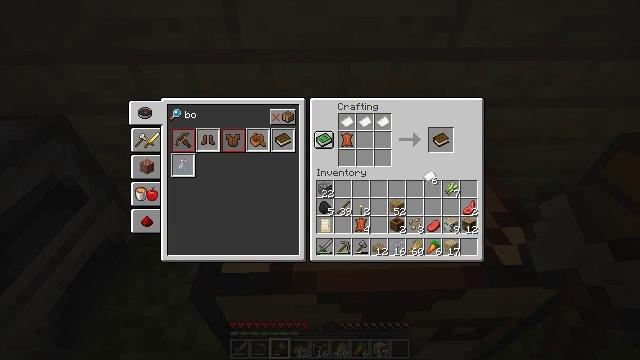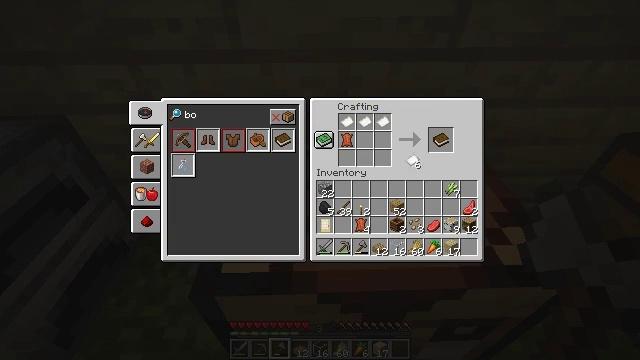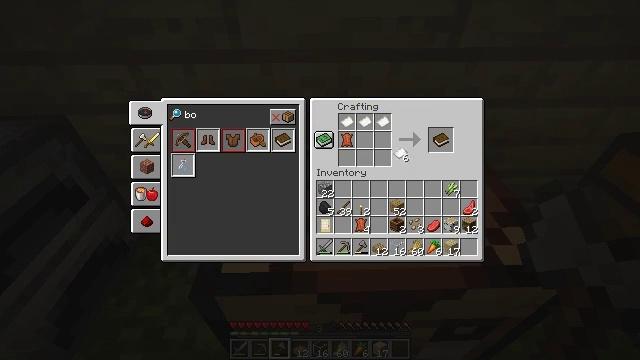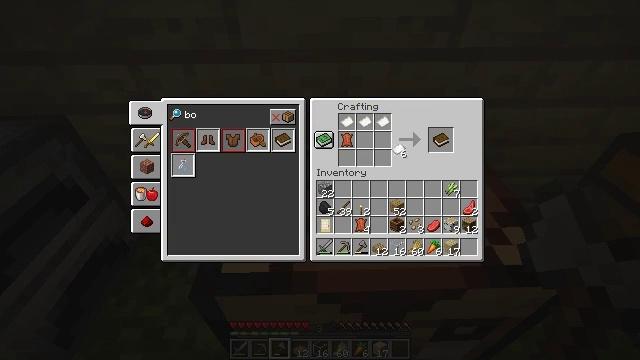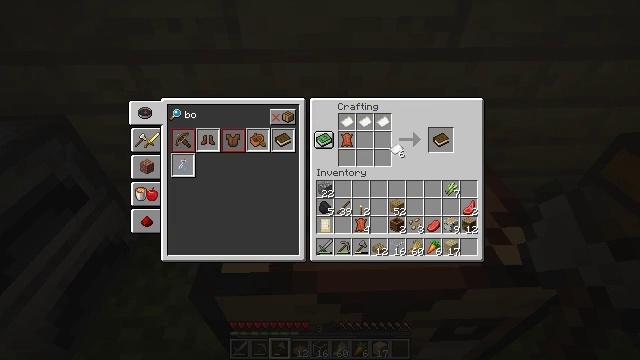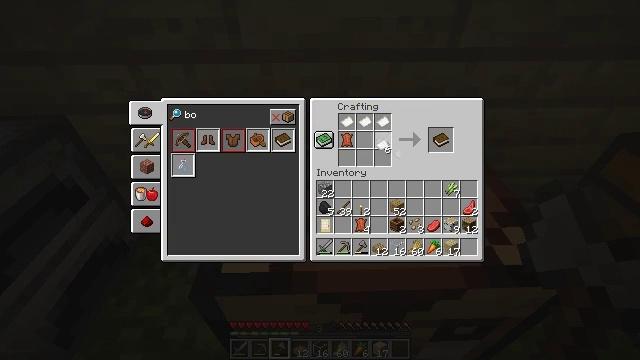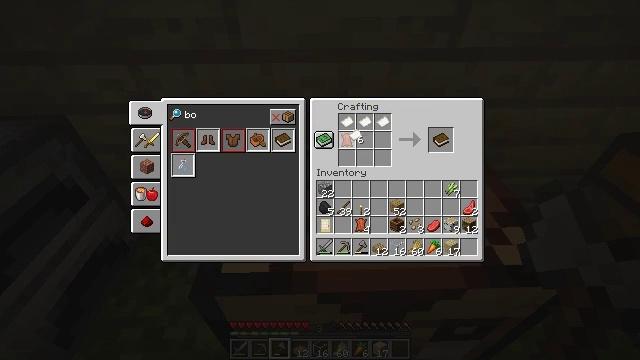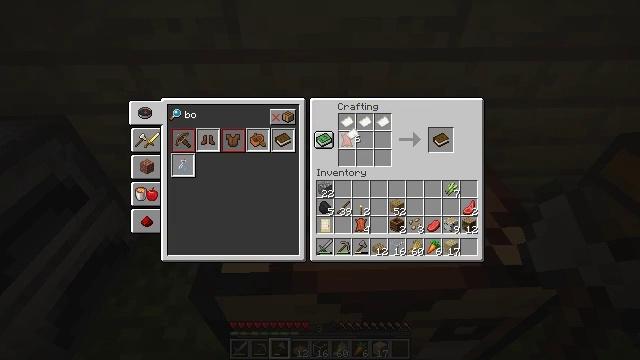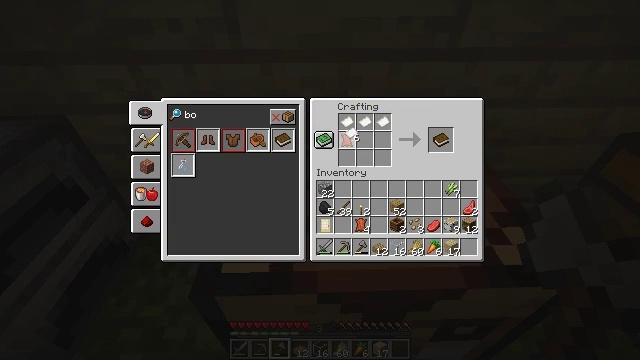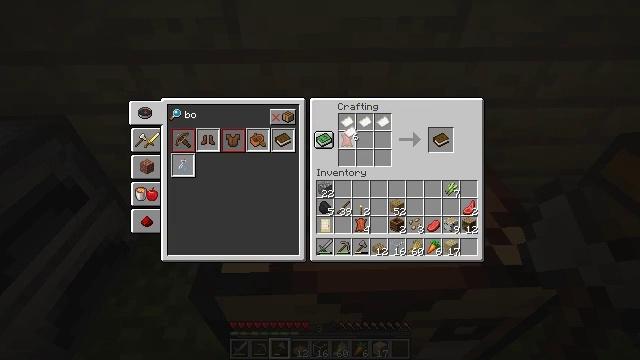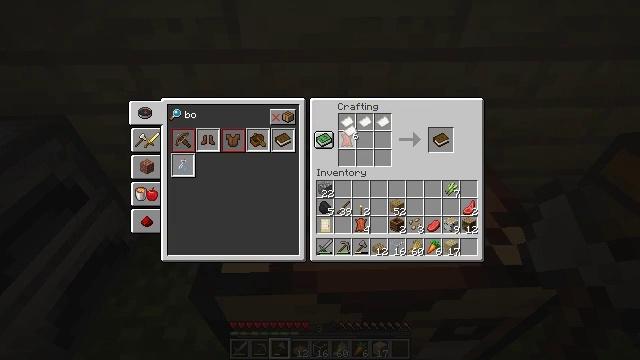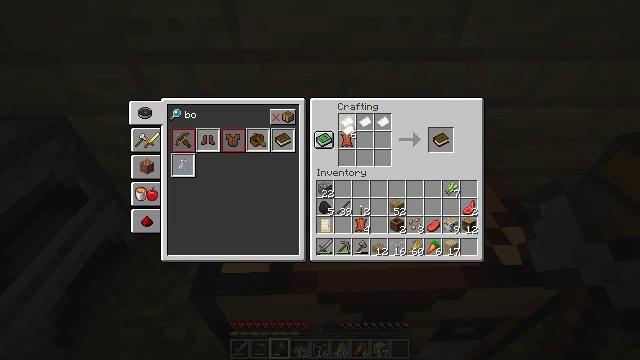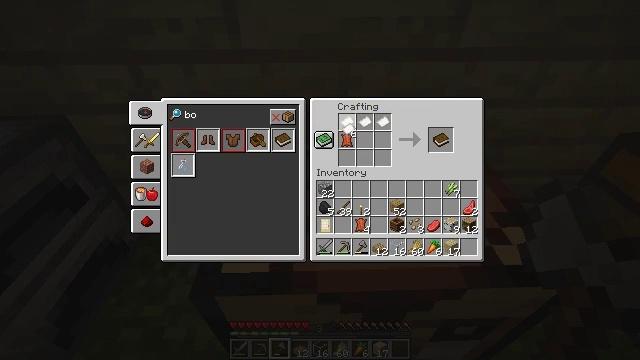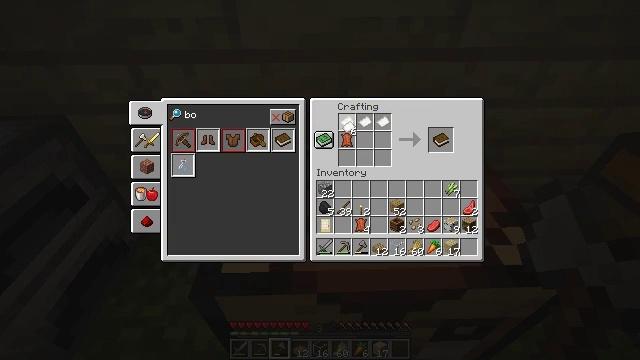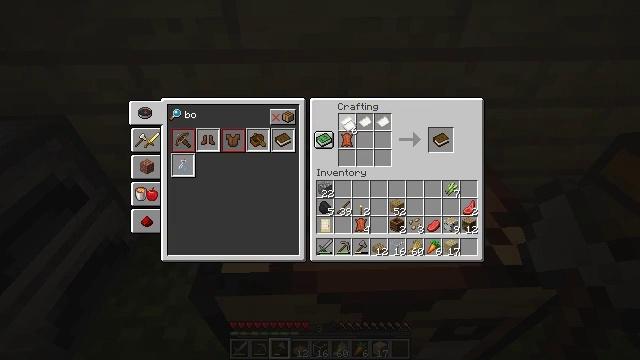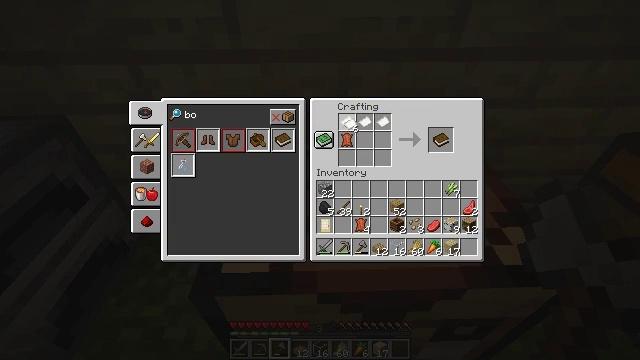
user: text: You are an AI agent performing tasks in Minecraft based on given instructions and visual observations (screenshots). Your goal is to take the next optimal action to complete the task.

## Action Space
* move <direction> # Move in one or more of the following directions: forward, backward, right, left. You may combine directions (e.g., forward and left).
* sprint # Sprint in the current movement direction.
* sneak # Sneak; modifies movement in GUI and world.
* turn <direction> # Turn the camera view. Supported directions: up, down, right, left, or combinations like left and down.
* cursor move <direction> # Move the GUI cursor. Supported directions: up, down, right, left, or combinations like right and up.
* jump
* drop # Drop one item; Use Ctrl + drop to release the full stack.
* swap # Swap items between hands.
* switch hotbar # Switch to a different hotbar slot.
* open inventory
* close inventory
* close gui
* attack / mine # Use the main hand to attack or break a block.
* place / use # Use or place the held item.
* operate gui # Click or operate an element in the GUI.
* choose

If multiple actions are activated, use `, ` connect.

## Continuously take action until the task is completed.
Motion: motion action
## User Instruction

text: Assemble paper and leather to create a book on the crafting table.
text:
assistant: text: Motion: cursor move left and up
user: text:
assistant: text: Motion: cursor move left and up
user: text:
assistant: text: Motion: no_op
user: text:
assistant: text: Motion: no_op
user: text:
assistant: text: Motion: cursor move left
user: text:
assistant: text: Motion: cursor move left and up
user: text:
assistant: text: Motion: no_op
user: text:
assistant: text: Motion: no_op
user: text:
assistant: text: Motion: no_op
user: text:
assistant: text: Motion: no_op
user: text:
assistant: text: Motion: no_op
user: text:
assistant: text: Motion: no_op
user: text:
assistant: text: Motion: no_op
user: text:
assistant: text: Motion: no_op
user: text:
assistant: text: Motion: no_op
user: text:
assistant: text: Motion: no_op
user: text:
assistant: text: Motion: choose
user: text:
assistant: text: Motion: choose
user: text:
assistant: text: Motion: choose
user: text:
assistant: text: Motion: no_op
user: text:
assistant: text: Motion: no_op
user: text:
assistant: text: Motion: cursor move right
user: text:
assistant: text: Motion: no_op
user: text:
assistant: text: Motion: no_op
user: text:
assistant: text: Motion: no_op
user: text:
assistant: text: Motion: no_op
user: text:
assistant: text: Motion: no_op
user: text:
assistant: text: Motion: no_op
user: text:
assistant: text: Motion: choose
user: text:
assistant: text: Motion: choose